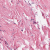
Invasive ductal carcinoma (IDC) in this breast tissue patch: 0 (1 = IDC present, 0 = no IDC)